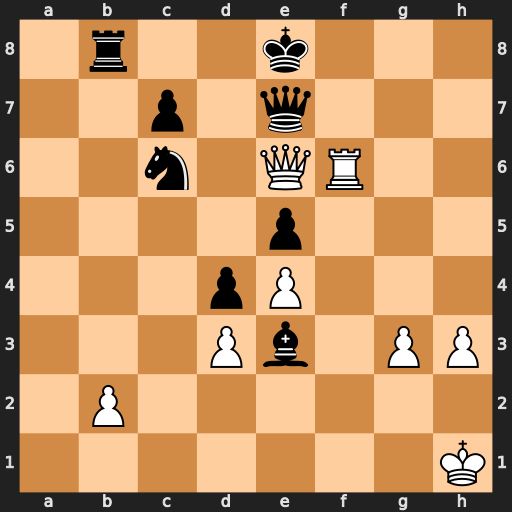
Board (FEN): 1r2k3/2p1q3/2n1QR2/4p3/3pP3/3Pb1PP/1P6/7K
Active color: w
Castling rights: -
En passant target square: -
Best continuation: Qxc6+ Kd8 Qd5+